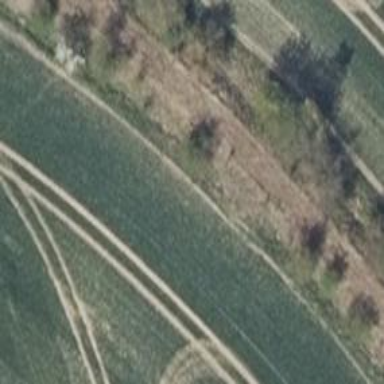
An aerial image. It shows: Abandoned railway.